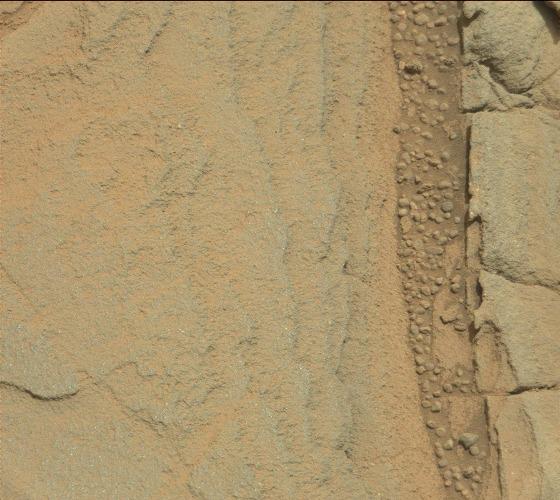
Terrain classes present: Bedrock, Gravel / Sand / Soil, Rock, Shadow